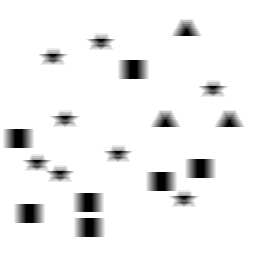
Squares: 7
Triangles: 3
Stars: 8
Total shapes: 18